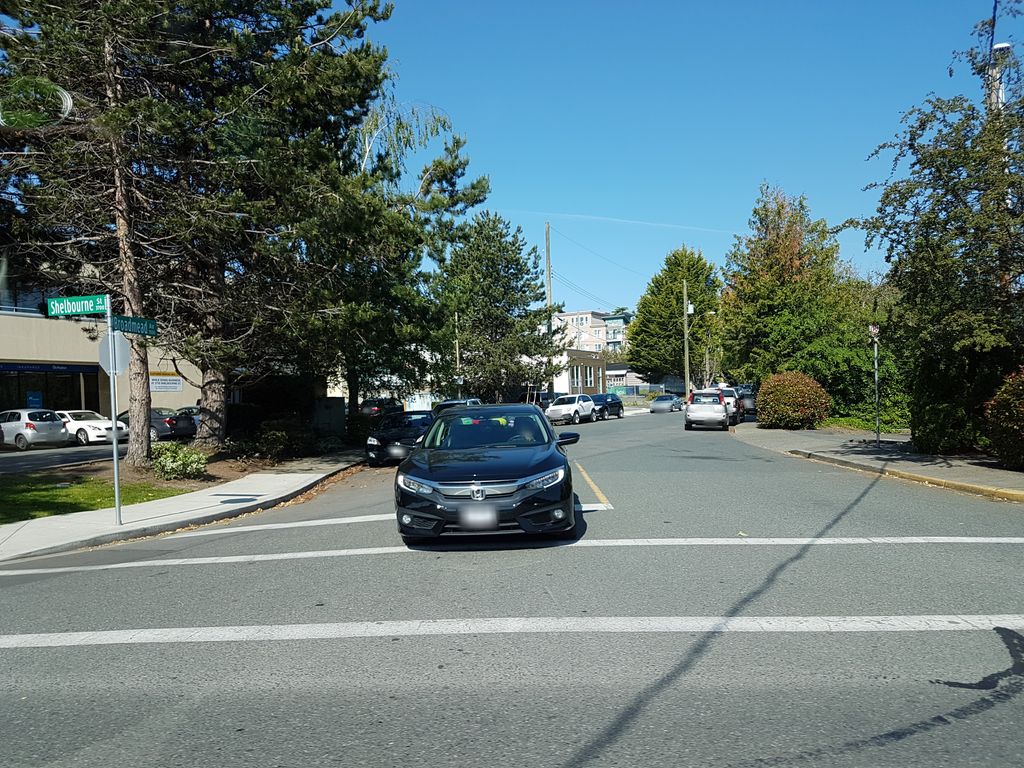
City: victoria